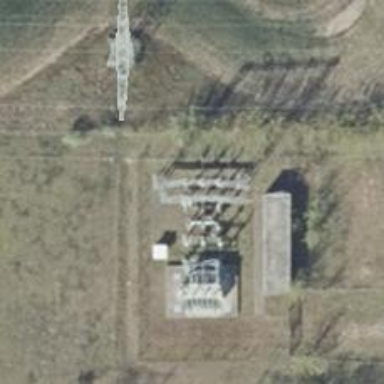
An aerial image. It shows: Power line with three cables.